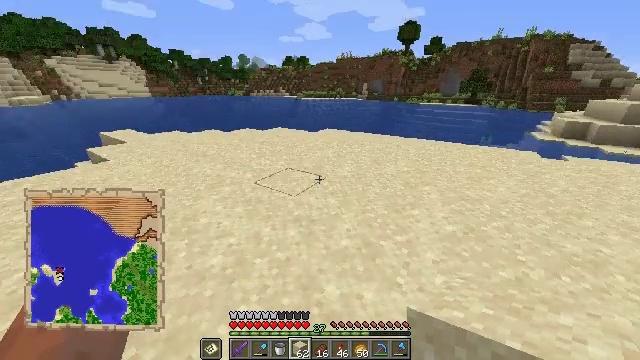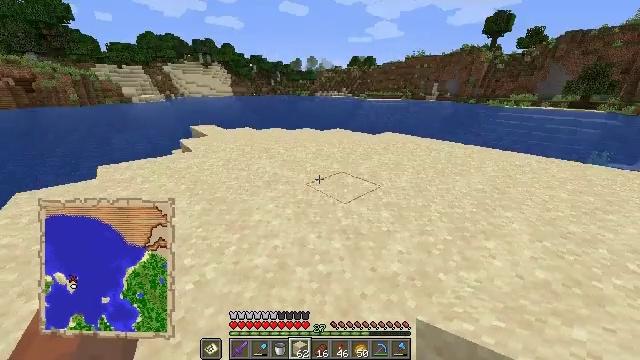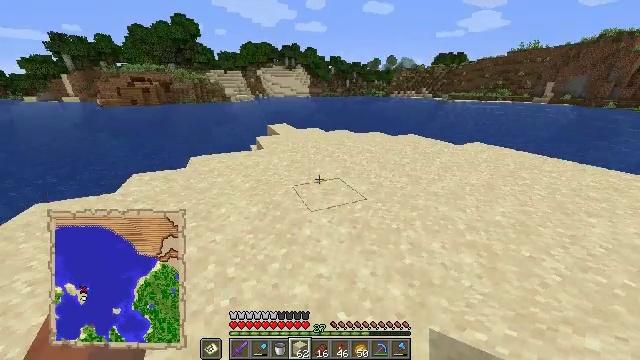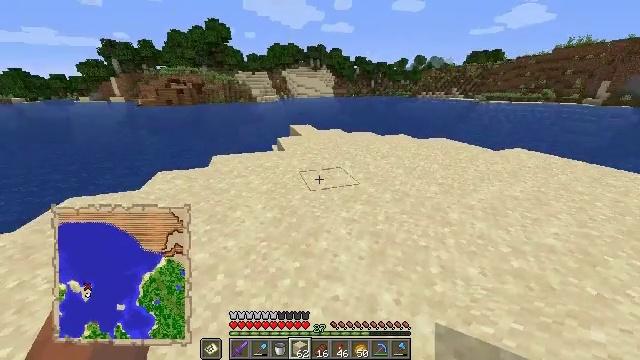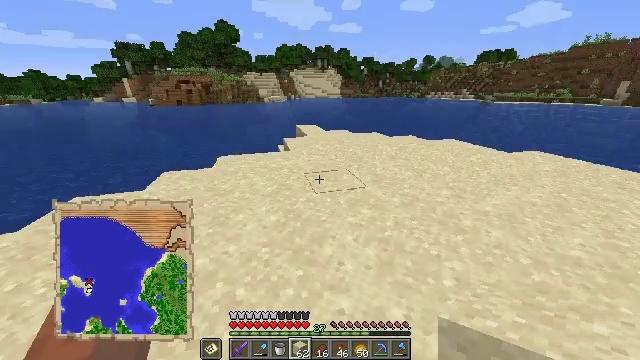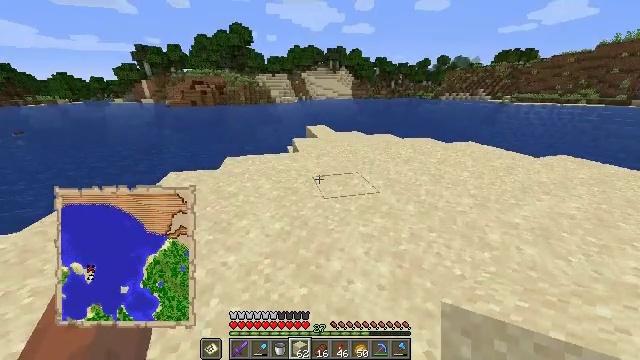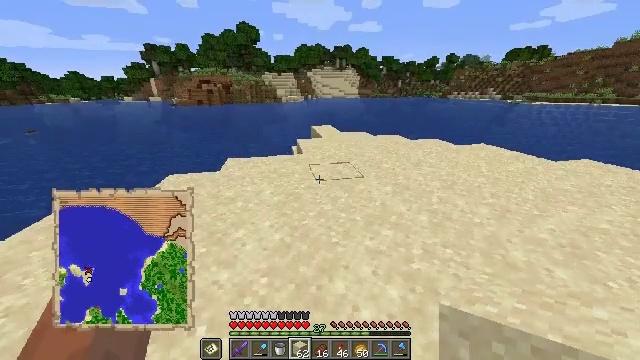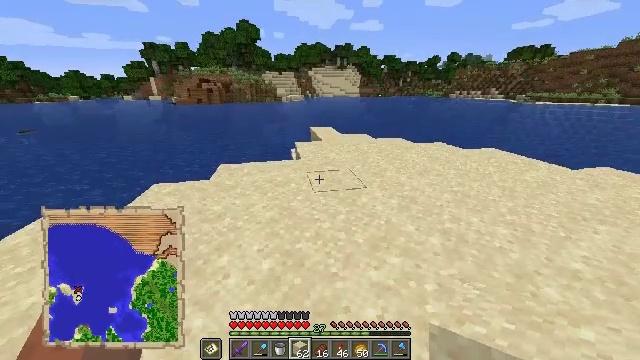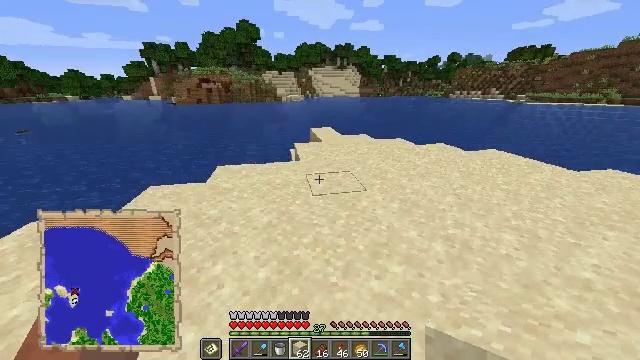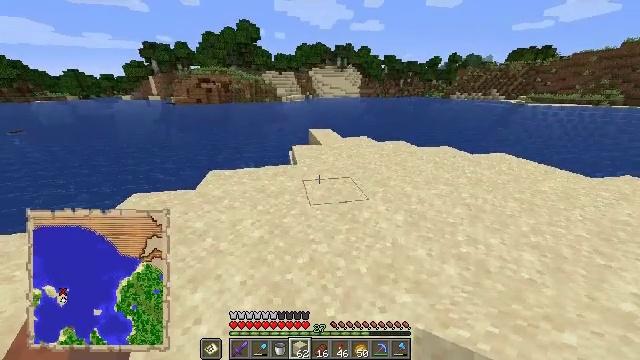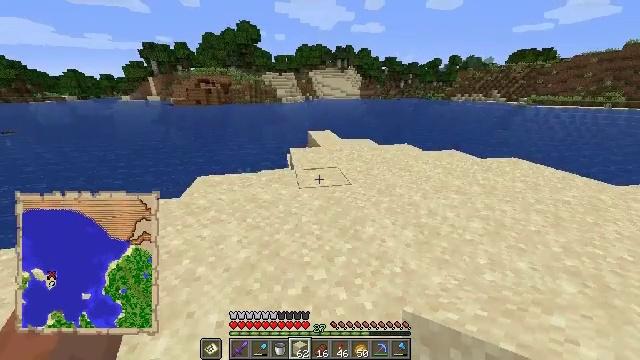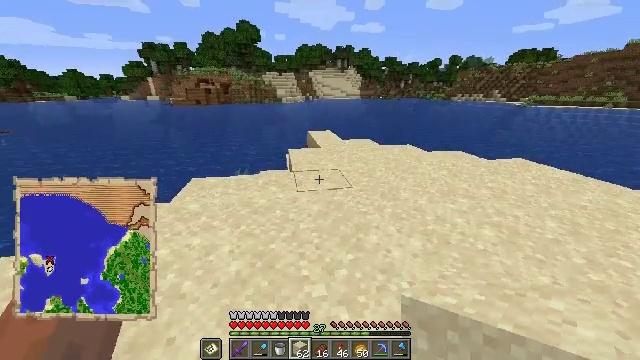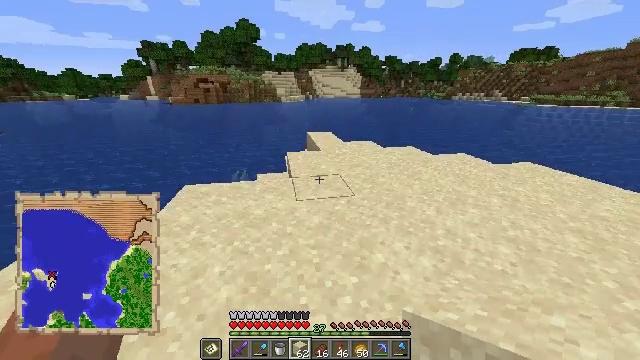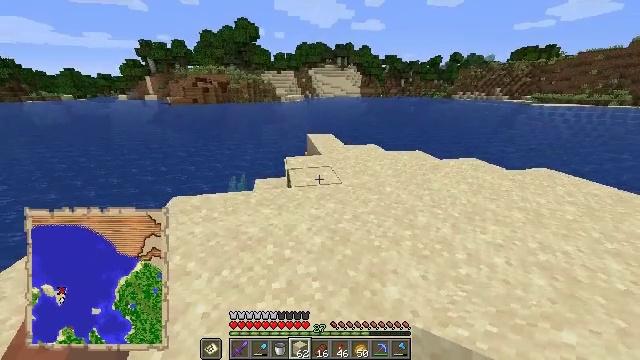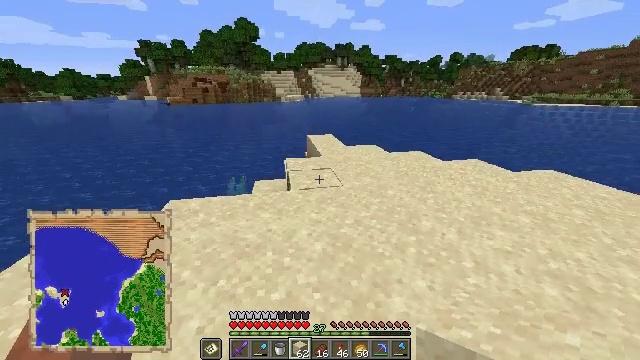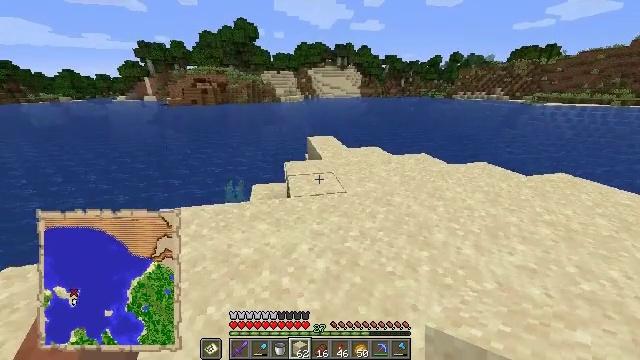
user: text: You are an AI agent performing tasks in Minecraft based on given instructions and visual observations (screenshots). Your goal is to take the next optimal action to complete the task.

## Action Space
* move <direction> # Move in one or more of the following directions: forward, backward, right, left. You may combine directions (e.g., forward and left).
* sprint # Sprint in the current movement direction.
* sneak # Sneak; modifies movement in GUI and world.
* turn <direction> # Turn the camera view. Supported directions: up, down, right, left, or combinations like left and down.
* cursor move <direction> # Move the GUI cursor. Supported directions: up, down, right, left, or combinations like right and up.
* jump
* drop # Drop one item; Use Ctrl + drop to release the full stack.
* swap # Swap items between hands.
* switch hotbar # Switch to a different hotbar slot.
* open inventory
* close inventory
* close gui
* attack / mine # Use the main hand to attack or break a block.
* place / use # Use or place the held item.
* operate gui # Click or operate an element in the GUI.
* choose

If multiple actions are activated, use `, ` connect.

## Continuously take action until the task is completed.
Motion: motion action
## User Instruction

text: Hunt sea creatures.
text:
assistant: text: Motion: move forward, turn left
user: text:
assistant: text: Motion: move forward, turn left
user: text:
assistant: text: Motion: move forward, turn left
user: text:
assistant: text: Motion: move forward, turn left
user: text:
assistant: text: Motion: move forward, turn left
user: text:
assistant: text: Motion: move forward, turn left
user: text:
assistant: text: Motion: move forward
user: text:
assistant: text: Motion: move forward
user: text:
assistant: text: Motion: move forward
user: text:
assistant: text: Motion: move forward
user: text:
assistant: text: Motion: move forward
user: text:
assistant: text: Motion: move forward
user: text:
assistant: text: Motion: move forward
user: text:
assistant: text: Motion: move forward
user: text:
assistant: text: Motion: move forward
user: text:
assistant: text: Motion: move forward
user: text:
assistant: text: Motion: move forward
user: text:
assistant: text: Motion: move forward
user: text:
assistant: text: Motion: move forward
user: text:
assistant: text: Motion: move forward
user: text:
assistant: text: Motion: move forward
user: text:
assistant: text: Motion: move forward
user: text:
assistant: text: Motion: move forward
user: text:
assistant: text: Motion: move forward, turn right
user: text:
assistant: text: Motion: move forward, turn right
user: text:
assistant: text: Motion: move forward, turn right
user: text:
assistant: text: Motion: move forward
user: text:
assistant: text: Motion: move forward
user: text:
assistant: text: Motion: move forward, turn left
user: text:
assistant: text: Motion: move forward, turn right